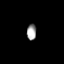
Tissue: prostate
Cell type: T cells
Senescence score: 0.3274
Nuclear area (px): 147
Mean DAPI intensity: 162.361